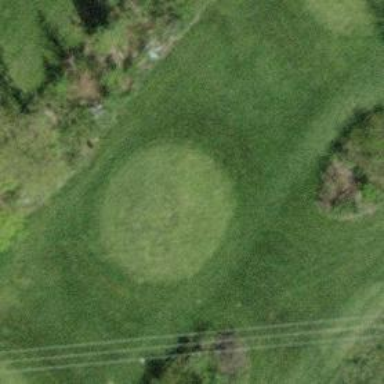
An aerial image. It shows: Golf tee on grassy land.